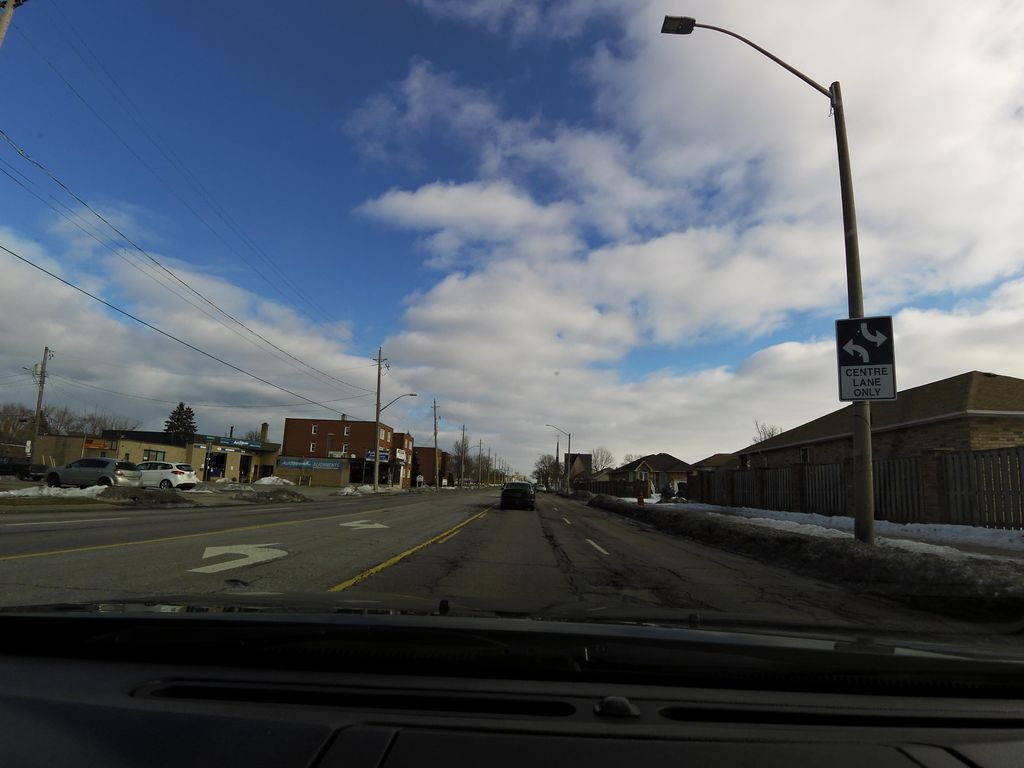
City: hamilton